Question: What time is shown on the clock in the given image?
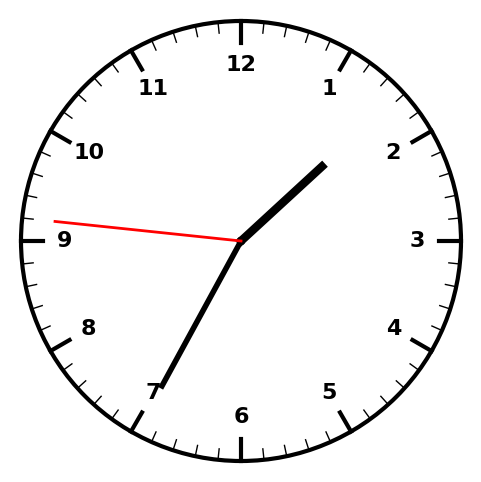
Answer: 01:34:46